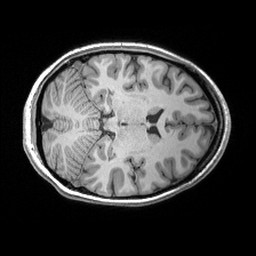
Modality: T1w
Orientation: axial
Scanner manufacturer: siemens
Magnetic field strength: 3 T
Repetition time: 2.53 s
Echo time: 0.00299 s